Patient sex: F
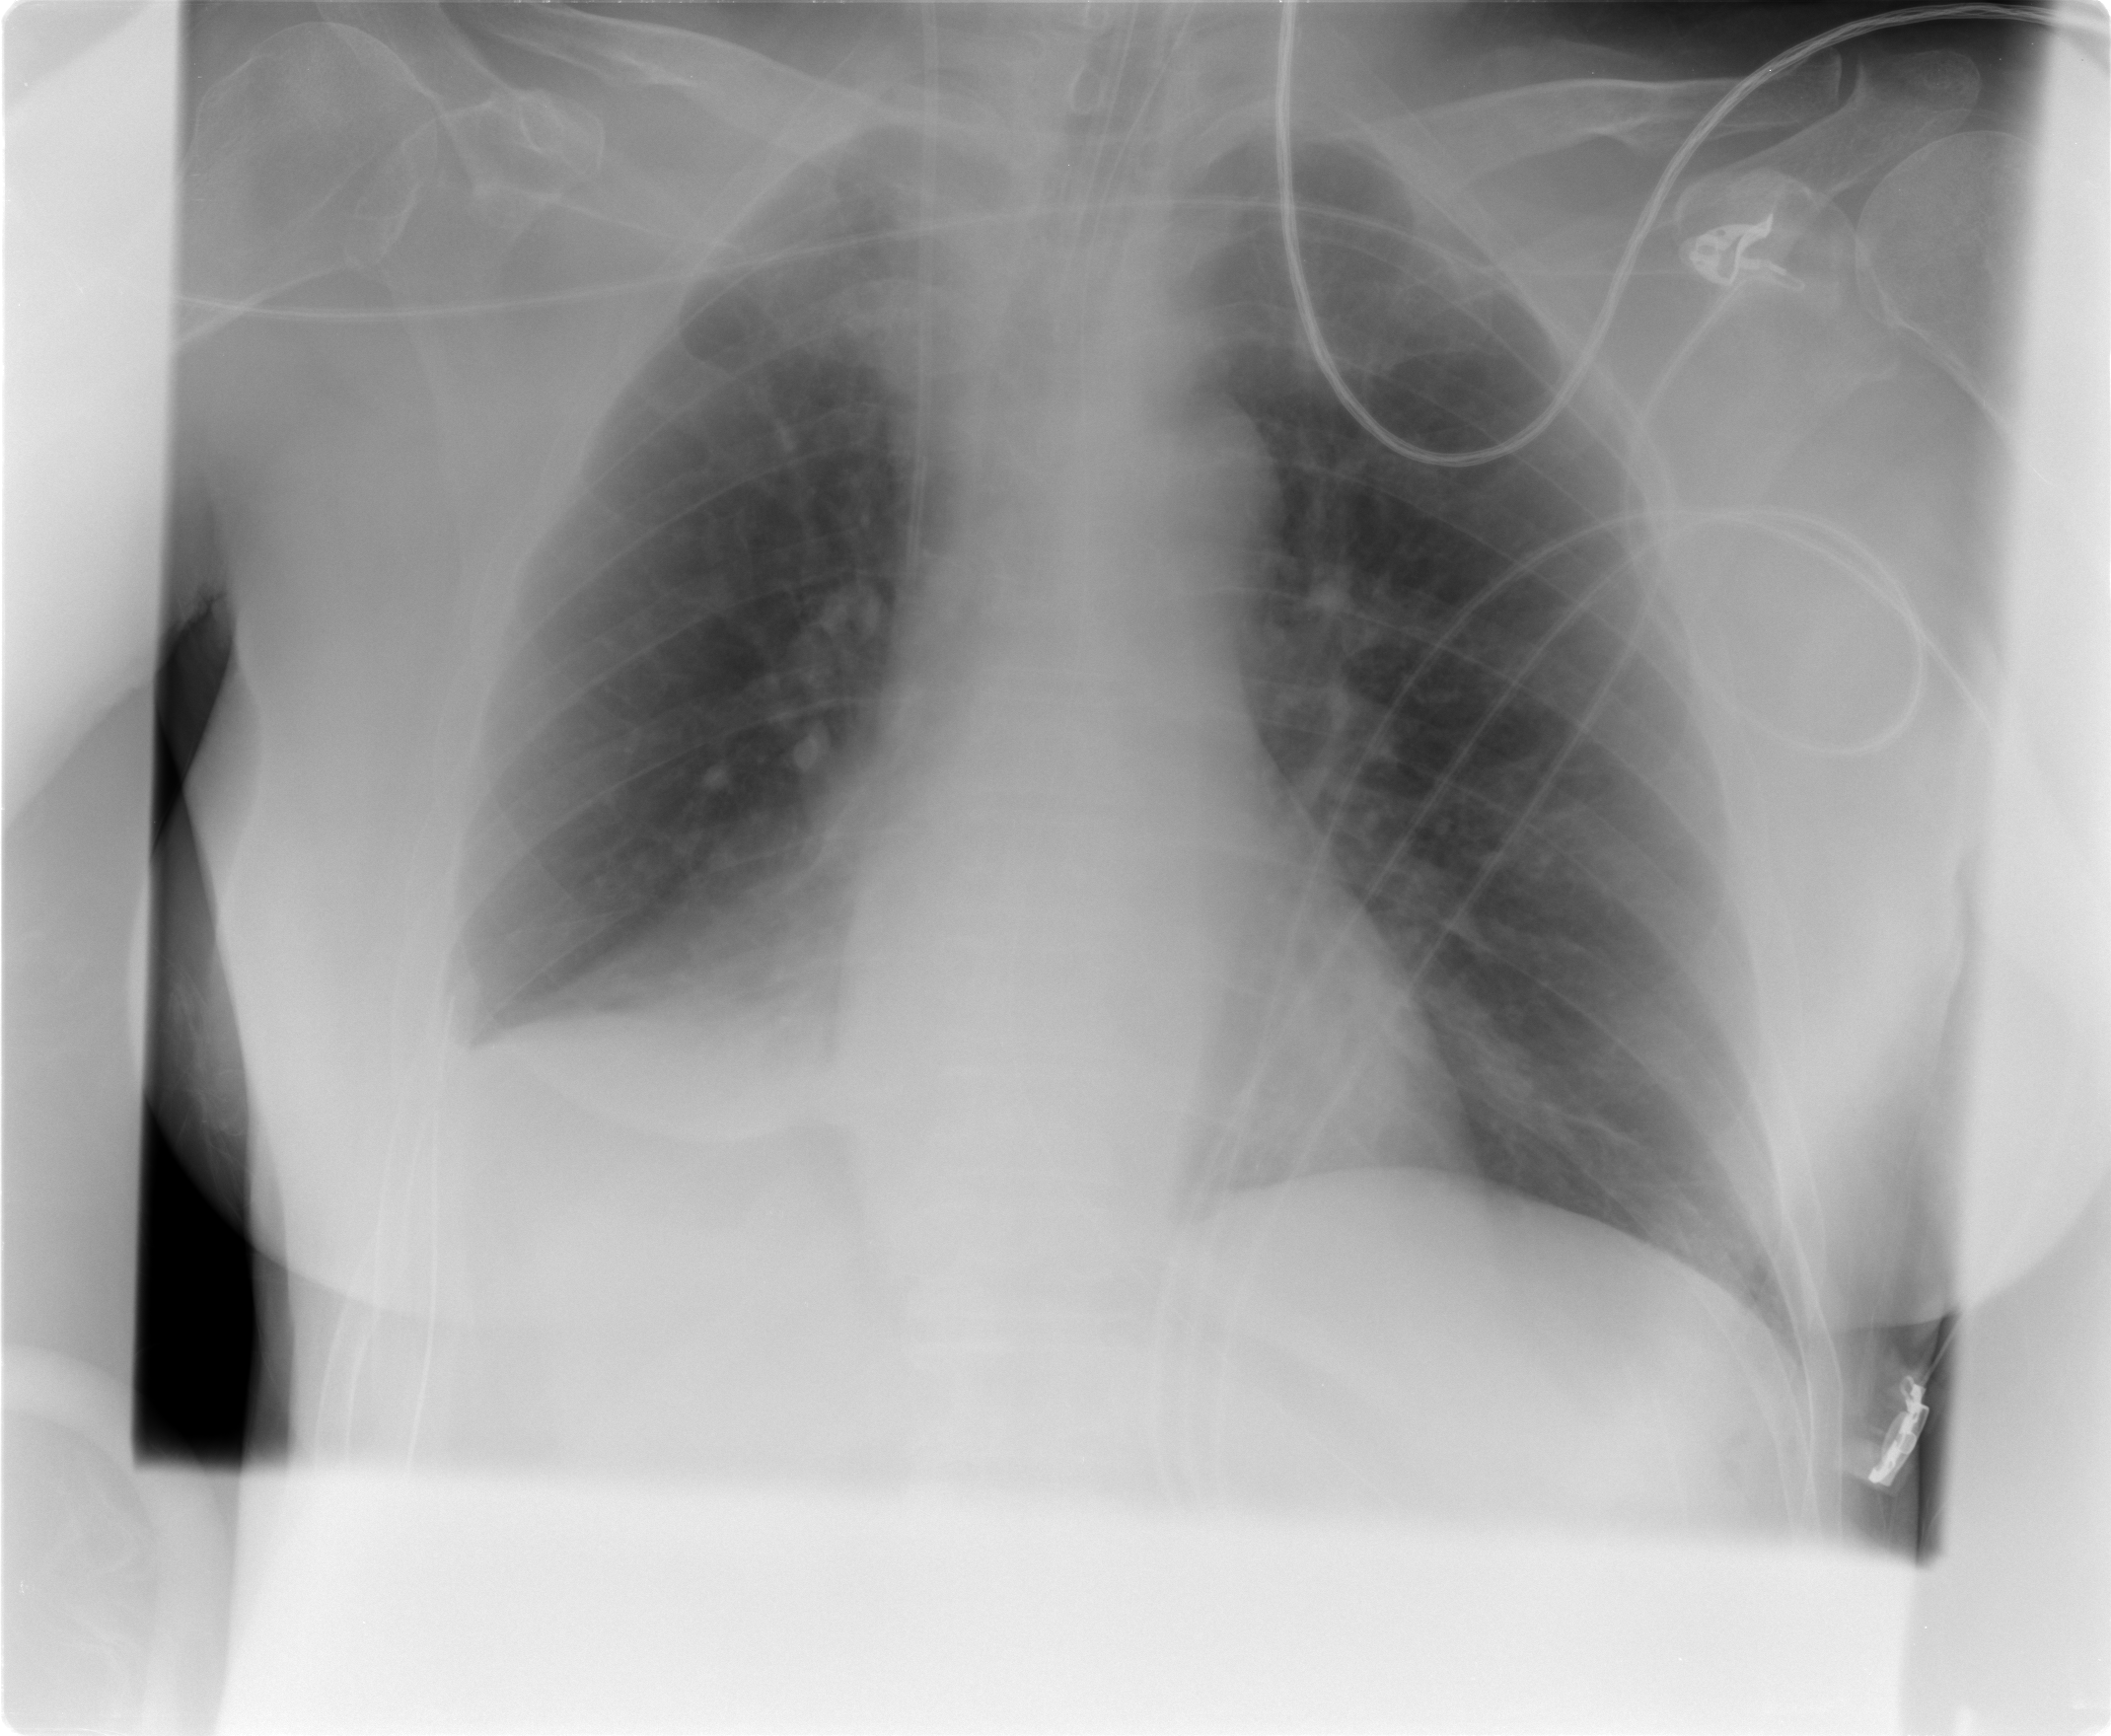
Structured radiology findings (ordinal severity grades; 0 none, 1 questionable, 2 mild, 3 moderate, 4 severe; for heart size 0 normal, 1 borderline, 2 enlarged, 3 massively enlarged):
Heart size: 0
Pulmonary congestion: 0
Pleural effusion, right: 1
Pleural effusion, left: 0
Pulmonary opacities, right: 0
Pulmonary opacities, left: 0
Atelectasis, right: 0
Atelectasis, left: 0